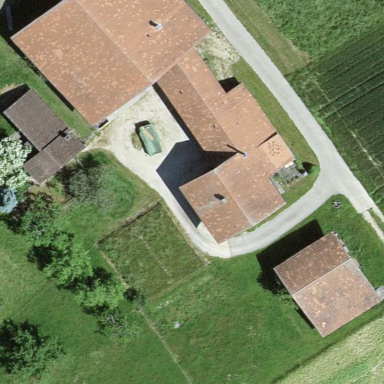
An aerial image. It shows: Farmyard in small hamlet.